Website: lowes
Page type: customer-info-address
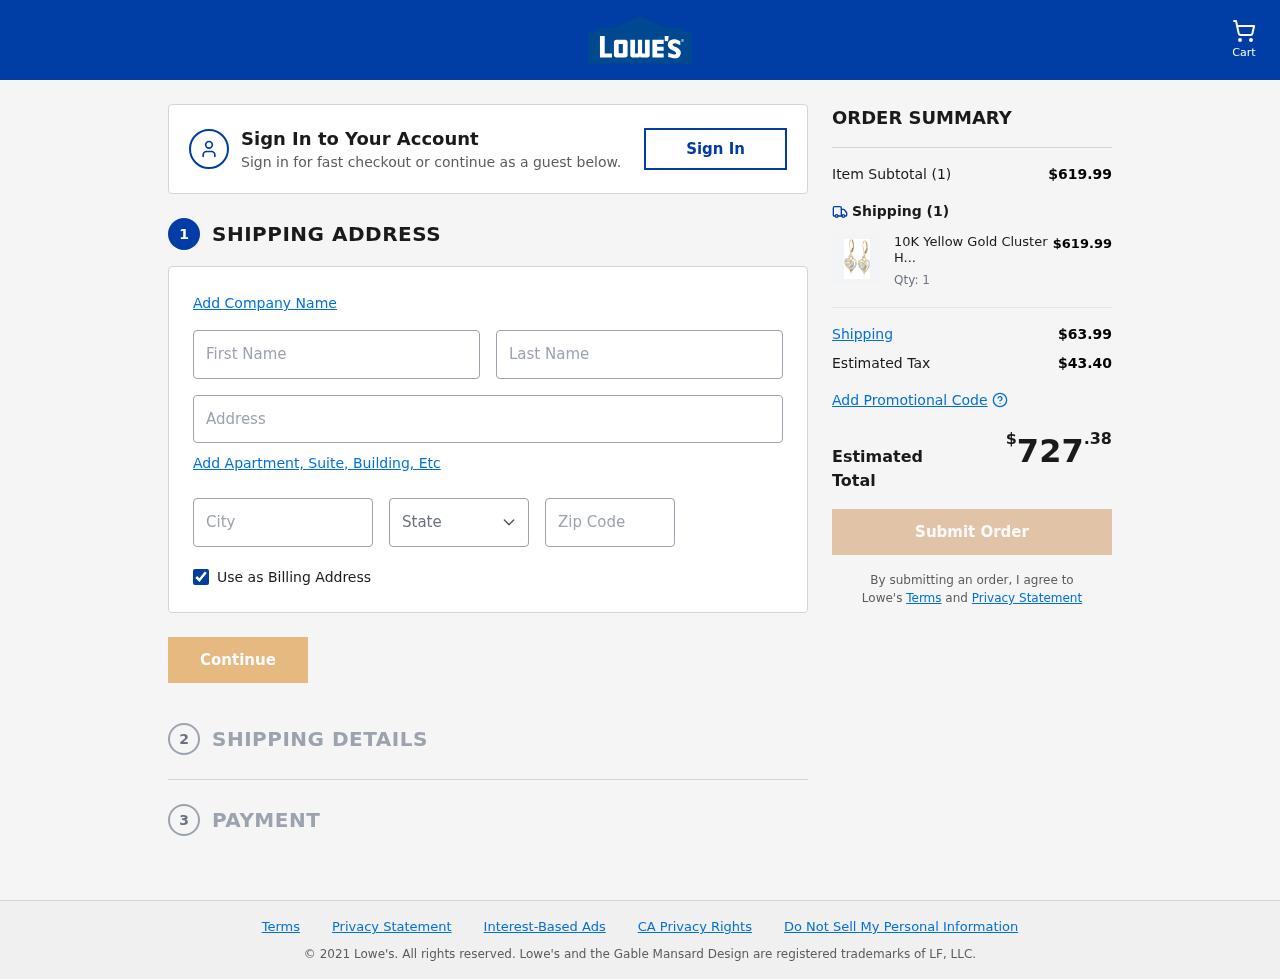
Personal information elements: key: PII_CITY
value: North Adammouth
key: PII_FIRSTNAME
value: David
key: PII_LASTNAME
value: Austin
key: PII_POSTCODE
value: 20697
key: PII_STATE_ABBR
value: RI
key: PII_STREET
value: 4541 Gina Parks Apt. 483
Product elements: key: PRODUCT1_NAME
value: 10K Yellow Gold Cluster Heart Diamond Drop Earrings (1/2 cttw, I-JColor, I2-I3 Clarity)
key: PRODUCT1_PRICE
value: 619.99
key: PRODUCT1_QUANTITY
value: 1
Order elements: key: ORDER_NUM_ITEMS
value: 1
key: ORDER_SUBTOTAL
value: $619.99
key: ORDER_NUM_ITEMS2
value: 1
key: ORDER_SHIPPING_COST
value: $63.99
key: ORDER_TAX
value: $43.40
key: ORDER_TOTAL
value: $727.38